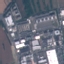
Label: Industrial